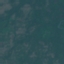
Land use / land cover: HerbaceousVegetation